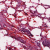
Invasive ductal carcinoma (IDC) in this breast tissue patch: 1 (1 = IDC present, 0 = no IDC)